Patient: sex M, age 64
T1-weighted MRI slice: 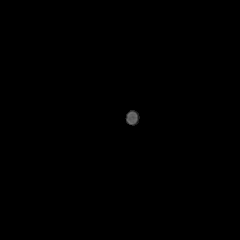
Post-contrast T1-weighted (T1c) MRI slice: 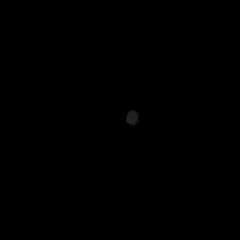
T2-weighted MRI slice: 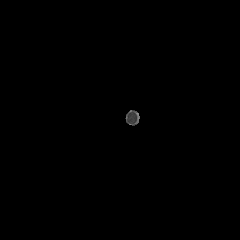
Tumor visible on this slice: no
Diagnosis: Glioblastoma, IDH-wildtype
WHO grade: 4